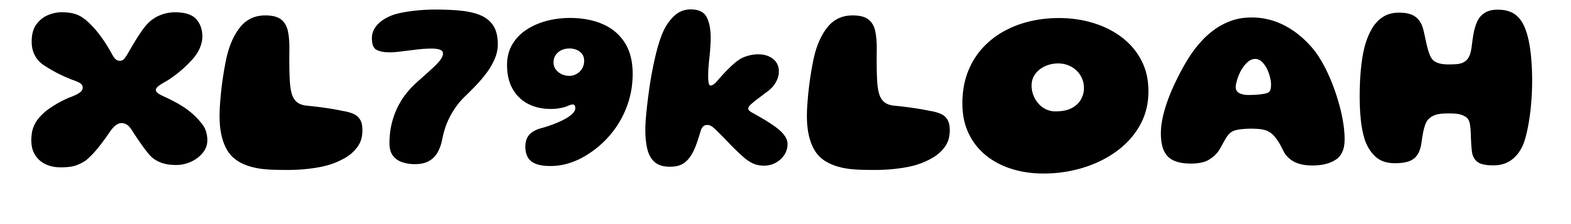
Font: Gluten_ExtraBold